Question: When I try to access a vector in the VC++ 2010 debugger, the only available elements are "_M_start", "_M_end", and "_M_end_of_storage". An example screenshot as follows:

I remember a while back being able to access the actual contents of a vector, but for a long time this has not been the case (I've been able to live with it for a while). Is there a particular setting/feature that I've accidentally turned off or am I missing something completely?
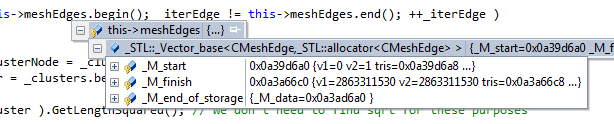
Answer: It is known that VS IDE can't display debug information of STL containers which are not Microsoft owned STL. i had the same issue while using STLPort library.
but, you can still use the watch to explore the vector's content, it would just be more tedious.
You can access the vector's elements by using an array indexing approach over the _M_start member. Add to your watch
'''
meshEdges._M_start[0]
'''
You'll then be able to see the content of first element of the vector.
There is no simple way to explore/view the entire vector's elements, you'll have to iterate it yourself, but it is still something.
You can read more in this link <URL> . It describes how to add the above "knowledge" to the VS IDE Watch component. I'm not sure it is up to date to your VS2010 compiler, but you can explore yourself.